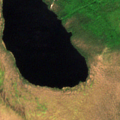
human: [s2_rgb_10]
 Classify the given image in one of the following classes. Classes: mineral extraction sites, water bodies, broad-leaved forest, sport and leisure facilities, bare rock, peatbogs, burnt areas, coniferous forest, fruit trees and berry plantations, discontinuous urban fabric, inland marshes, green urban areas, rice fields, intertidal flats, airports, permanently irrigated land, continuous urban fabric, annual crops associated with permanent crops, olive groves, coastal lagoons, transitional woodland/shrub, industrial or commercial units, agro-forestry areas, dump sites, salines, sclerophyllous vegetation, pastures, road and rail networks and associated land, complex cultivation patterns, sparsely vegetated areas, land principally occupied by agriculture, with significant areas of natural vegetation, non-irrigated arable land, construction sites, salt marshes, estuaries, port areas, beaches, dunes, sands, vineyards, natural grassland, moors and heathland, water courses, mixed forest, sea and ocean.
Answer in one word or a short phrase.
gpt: broad-leaved forest, coniferous forest, mixed forest, peatbogs, water bodies